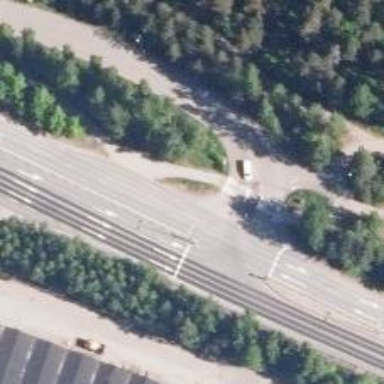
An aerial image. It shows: Primary highway.